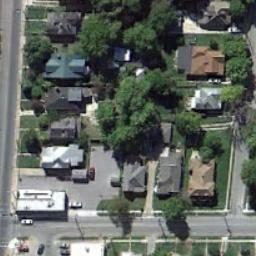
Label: medium_residential